Question: I am designing a website where when the user comes and enters his email id, a corresponding value gets printed on the website.
I have the below data on my real-time firebase database.
How do I write a javascript function in my JS file so that when a user enters his/her email-id, the value of the total gets printed on the website?

I have tried something like this:
'''
function getdata(){
var email=document.getElementById("email").value;
firebase.database().ref('0/'+email).once('value').then(function(snapshort){
var total=snapshort.val().total;
document.getElementById("total").innerHTML=total;
})}
'''
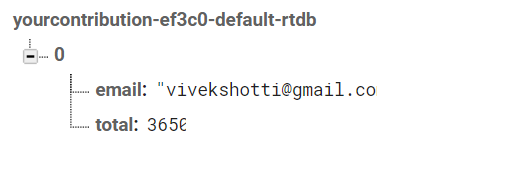
Answer: I think you're trying to perform a <URL> based on the 'email' property of the node.
In that case, it'd be:
'''
firebase.database().ref()
.orderByChild("email")
.equalTo(email)
.once('value').then((results) => {
results.forEach((snapshot) => {
let total = snapshot.val().total;
document.getElementById("total").innerHTML=total;
});
});
'''
I recommend reading the Firebase Realtime Database <URL> end-to-end, as it should answer many of the questions you may have about the API. A few hours spent there now, will save you many hours down the line.